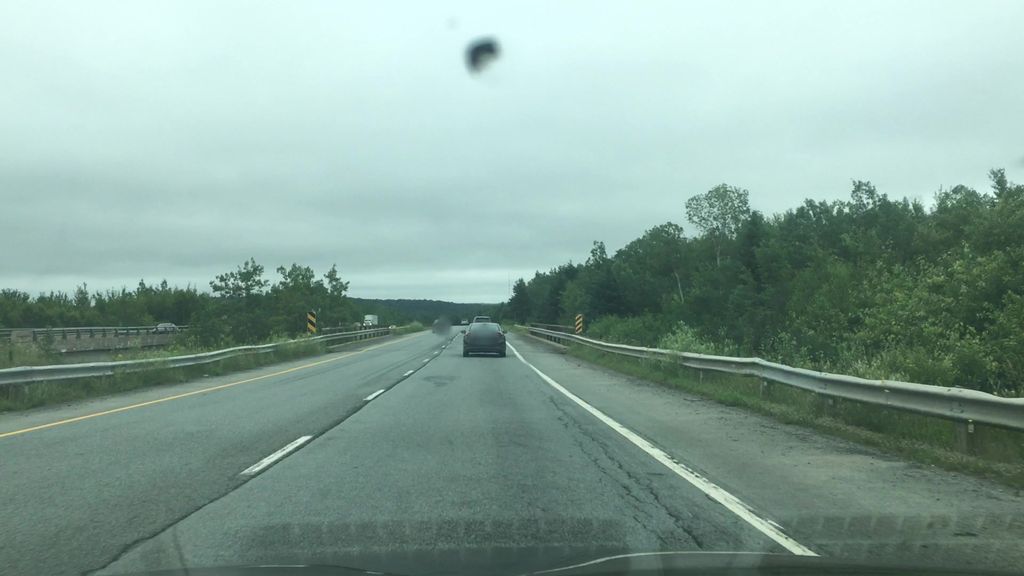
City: halifax